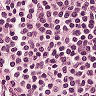
Metastatic tissue present: no